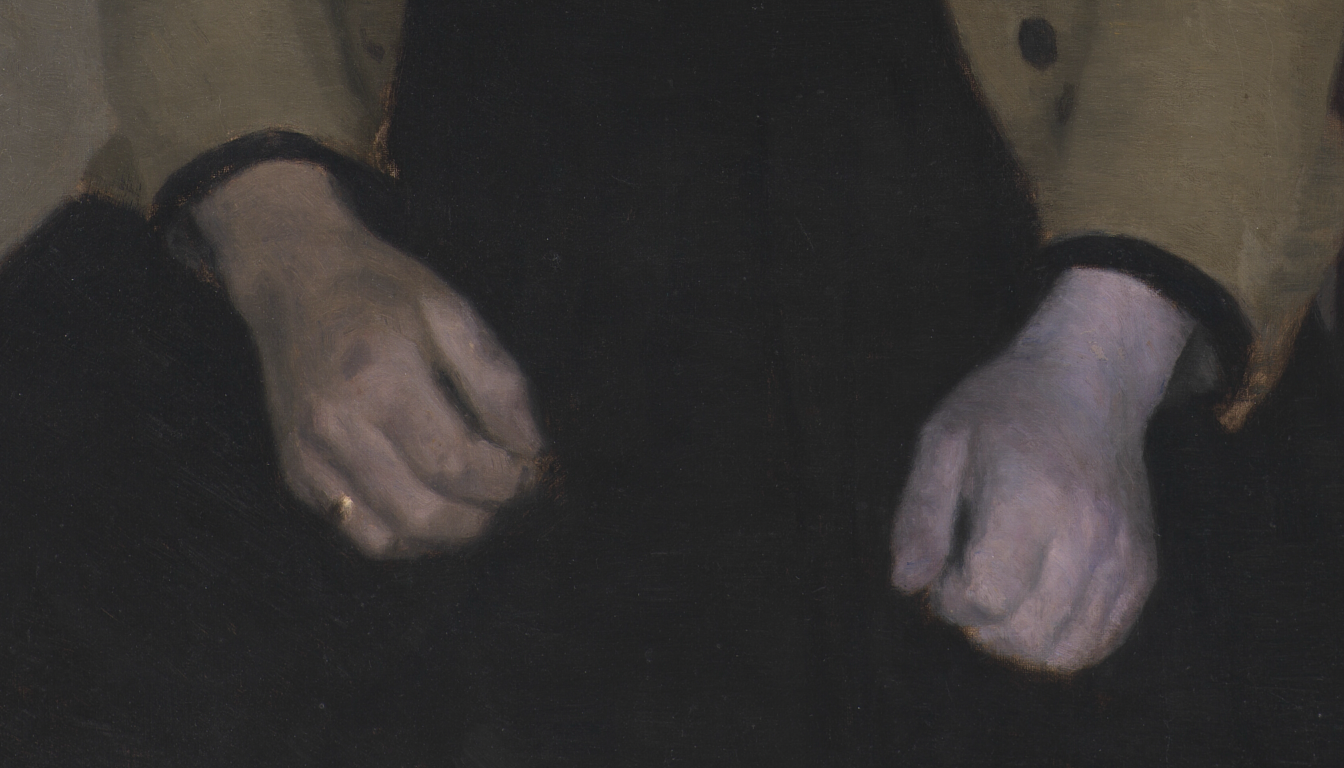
portrait painting, close up, bright diffused light, hands resting in lap, over dark dress, mustard yellow jacket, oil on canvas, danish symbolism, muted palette